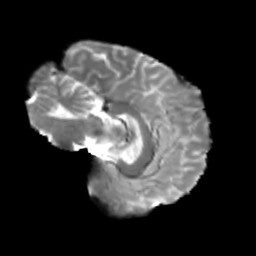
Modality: T2w
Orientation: sagittal
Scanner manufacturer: siemens
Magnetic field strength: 3 T
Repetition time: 4 s
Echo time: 0.0594 s